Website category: book
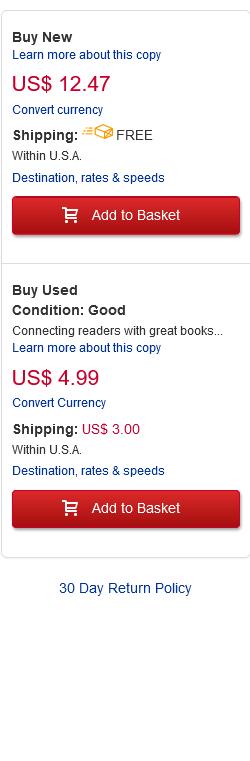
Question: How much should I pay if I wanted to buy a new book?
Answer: US$ 12.47

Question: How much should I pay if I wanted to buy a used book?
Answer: US$ 4.99

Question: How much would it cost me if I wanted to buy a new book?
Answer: US$ 12.47

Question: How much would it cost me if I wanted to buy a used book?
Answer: US$ 4.99

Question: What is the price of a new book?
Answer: US$ 12.47

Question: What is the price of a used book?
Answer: US$ 4.99

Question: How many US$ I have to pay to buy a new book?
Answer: US$ 12.47

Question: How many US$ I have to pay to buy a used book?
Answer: US$ 4.99

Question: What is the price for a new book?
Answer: US$ 12.47

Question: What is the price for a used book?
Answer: US$ 4.99

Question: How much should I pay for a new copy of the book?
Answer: US$ 12.47

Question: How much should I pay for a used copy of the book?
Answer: US$ 4.99

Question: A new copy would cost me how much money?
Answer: US$ 12.47

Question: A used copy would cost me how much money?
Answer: US$ 4.99

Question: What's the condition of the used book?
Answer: Good

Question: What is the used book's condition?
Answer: Good

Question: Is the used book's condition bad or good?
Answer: Good

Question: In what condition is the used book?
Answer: Good

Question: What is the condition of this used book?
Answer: Good

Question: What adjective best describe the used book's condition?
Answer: Good

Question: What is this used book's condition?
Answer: Good

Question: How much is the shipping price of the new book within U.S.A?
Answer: FREE

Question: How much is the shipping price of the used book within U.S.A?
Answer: US$ 3.00

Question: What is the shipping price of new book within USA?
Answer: FREE

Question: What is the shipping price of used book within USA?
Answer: US$ 3.00

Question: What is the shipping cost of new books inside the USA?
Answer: FREE

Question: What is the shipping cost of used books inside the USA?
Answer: US$ 3.00

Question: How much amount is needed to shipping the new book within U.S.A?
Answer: FREE

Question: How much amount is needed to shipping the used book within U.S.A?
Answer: US$ 3.00

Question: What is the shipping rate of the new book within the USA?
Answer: FREE

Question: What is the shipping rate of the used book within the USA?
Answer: US$ 3.00

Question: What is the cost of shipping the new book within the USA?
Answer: FREE

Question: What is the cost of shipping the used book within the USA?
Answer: US$ 3.00

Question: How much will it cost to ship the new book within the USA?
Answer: FREE

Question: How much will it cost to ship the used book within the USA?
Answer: US$ 3.00